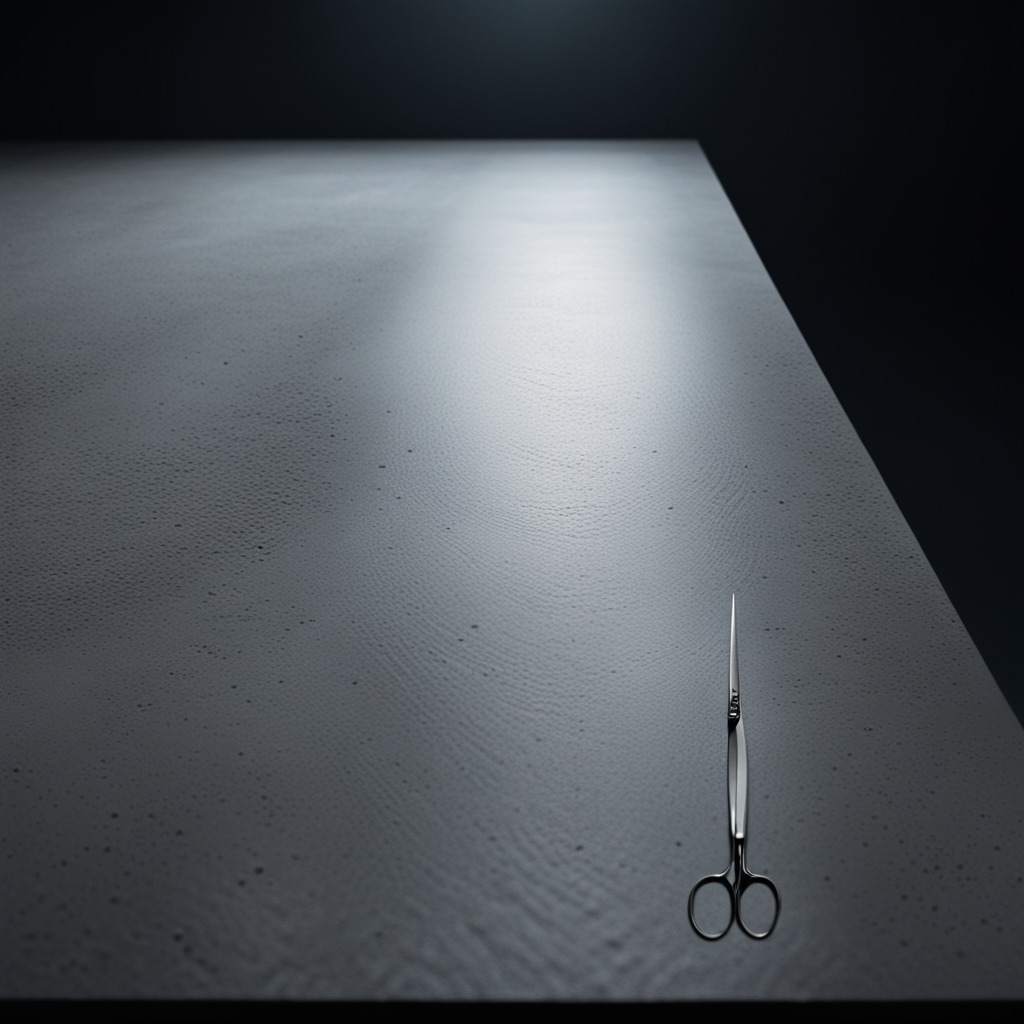
A scissor lying on a clean granite table inside a workshop at night dim ambient light soft shadows worn but